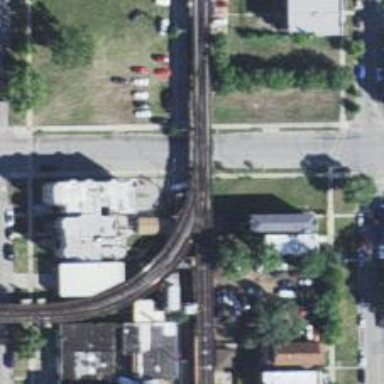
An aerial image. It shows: Junction on the railway.